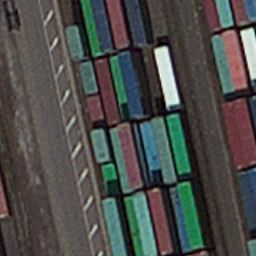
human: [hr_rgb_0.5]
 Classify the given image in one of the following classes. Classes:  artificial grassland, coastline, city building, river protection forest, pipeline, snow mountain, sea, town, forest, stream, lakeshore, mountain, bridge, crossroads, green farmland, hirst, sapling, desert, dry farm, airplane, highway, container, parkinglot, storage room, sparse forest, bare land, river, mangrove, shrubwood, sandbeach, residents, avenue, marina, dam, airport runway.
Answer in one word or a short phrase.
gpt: container